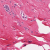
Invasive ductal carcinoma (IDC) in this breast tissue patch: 0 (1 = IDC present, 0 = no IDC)